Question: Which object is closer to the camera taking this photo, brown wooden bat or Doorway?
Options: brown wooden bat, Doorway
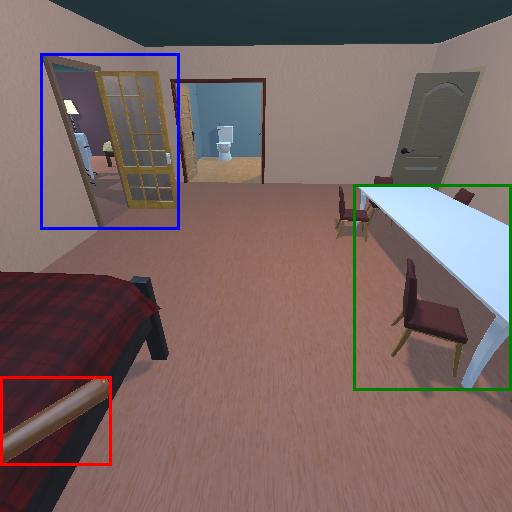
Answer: brown wooden bat